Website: lowes
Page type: delivery-shipping
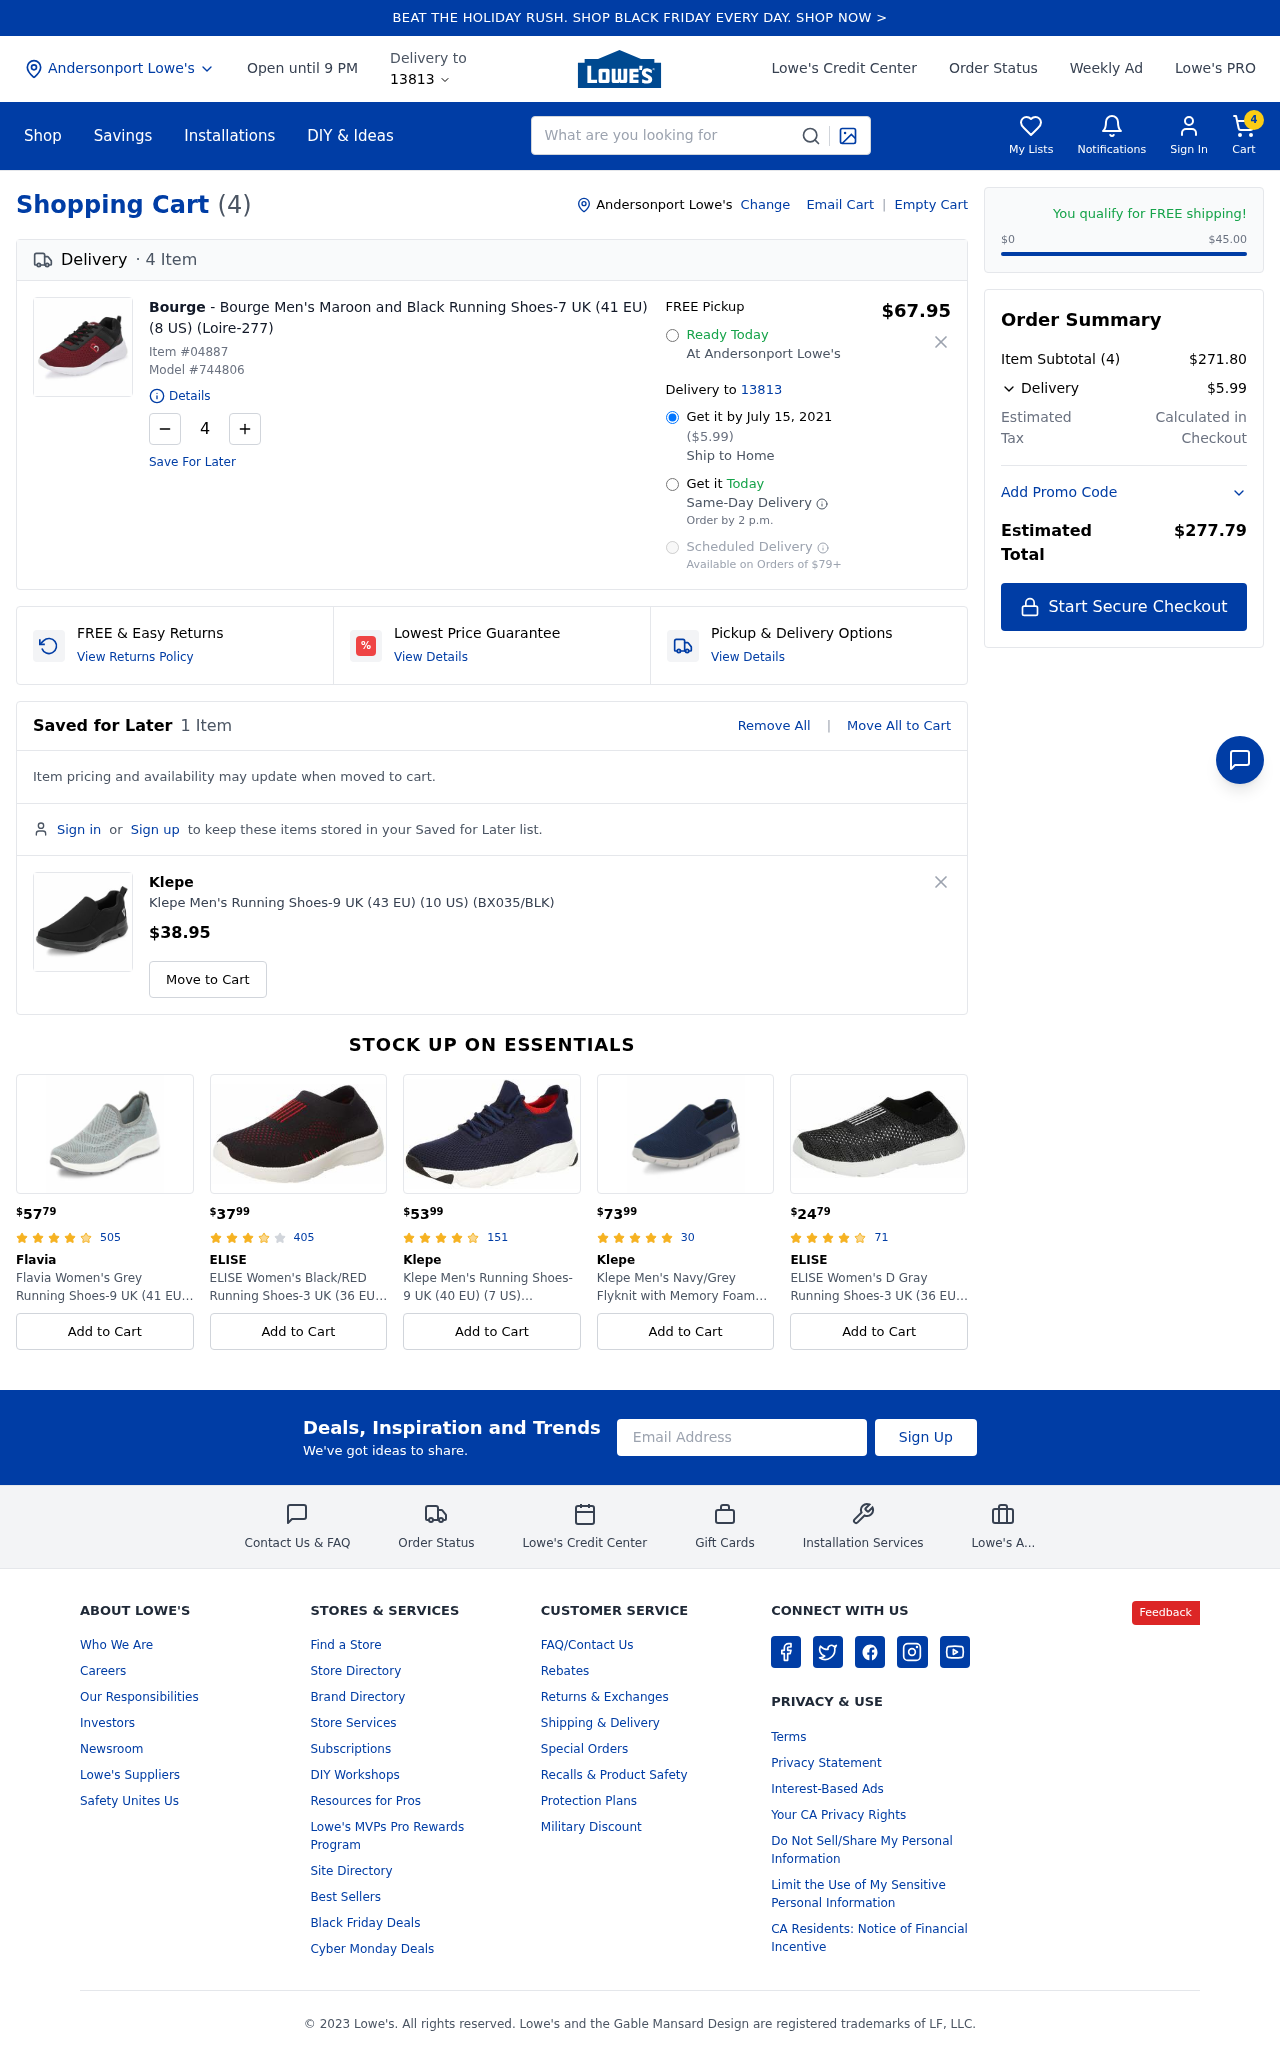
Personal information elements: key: PII_CITY
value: Andersonport
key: PII_EMAIL
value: bsmith@yahoo.com
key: PII_POSTCODE
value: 13813
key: PII_CITY2
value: Andersonport
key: PII_CITY3
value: Andersonport
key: PII_POSTCODE_FULL
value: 13813
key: PII_POSTCODE_NUMERIC
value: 13813
Product elements: key: PRODUCT1_BRAND
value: Bourge
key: PRODUCT1_NAME
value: Bourge Men's Maroon and Black Running Shoes-7 UK (41 EU) (8 US) (Loire-277)
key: PRODUCT1_PRICE
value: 67.95
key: PRODUCT1_QUANTITY
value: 4
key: PRODUCT2_BRAND
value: Klepe
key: PRODUCT2_NAME
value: Klepe Men's Running Shoes-9 UK (43 EU) (10 US) (BX035/BLK)
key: PRODUCT2_PRICE
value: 38.95
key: PRODUCT1_ITEM_NUMBER
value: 04887
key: PRODUCT1_MODEL_NUMBER
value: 744806
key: PRODUCT3_PRICE
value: $5779
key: PRODUCT3_NUM_RATINGS
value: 505
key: PRODUCT3_BRAND
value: Flavia
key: PRODUCT3_NAME
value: Flavia Women's Grey Running Shoes-9 UK (41 EU) (10 US) (FKT/SP021/GRY)
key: PRODUCT4_PRICE
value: $3799
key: PRODUCT4_NUM_RATINGS
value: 405
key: PRODUCT4_BRAND
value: ELISE
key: PRODUCT4_NAME
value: ELISE Women's Black/RED Running Shoes-3 UK (36 EU) (4 US) (EVAR-SP20-1)
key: PRODUCT5_PRICE
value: $5399
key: PRODUCT5_NUM_RATINGS
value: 151
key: PRODUCT5_BRAND
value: Klepe
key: PRODUCT5_NAME
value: Klepe Men's Running Shoes- 9 UK (40 EU) (7 US) (KP0312/NVY)
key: PRODUCT6_PRICE
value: $7399
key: PRODUCT6_NUM_RATINGS
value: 30
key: PRODUCT6_BRAND
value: Klepe
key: PRODUCT6_NAME
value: Klepe Men's Navy/Grey Flyknit with Memory Foam Running Shoes-7 UK (41 EU) (8 US) (CE-1336/NVYGRY)
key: PRODUCT7_PRICE
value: $2479
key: PRODUCT7_NUM_RATINGS
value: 71
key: PRODUCT7_BRAND
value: ELISE
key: PRODUCT7_NAME
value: ELISE Women's D Gray Running Shoes-3 UK (36 EU) (4 US) (EVAR-SP20-1)
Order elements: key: ORDER_NUM_ITEMS
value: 4
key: ORDER_DELIVERY_DATE
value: July 15, 2021
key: ORDER_SHIPPING_COST
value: $5.99
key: ORDER_SUBTOTAL
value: $271.80
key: ORDER_TOTAL
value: $277.79
Search elements: key: HEADER_SEARCH
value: What are you looking for